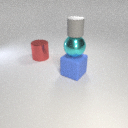
large red metal cylinder to the left of large blue rubber cube